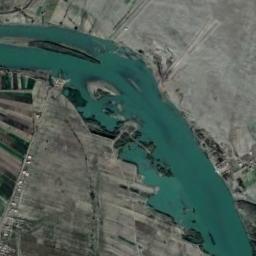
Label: river